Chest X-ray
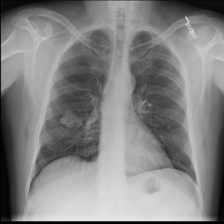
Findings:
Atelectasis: positive
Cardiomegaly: negative
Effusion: negative
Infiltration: negative
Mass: positive
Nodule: negative
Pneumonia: negative
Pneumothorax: negative
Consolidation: negative
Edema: negative
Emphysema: negative
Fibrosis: negative
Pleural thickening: negative
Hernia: negative